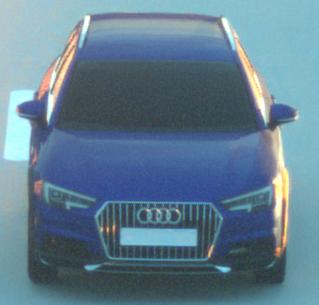
Make: Audi
Model: A4 Allroad 45 TFSI
Detailed model: A4 (B9) allroad
Model produced from: 2019/02
Model produced until: 2019/05
Doors: 5
Color: blue
Road condition: dry road
Daytime: sunrise or sunset
Contrast: medium contrast